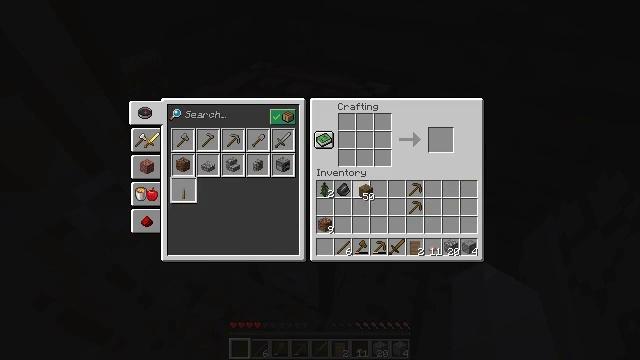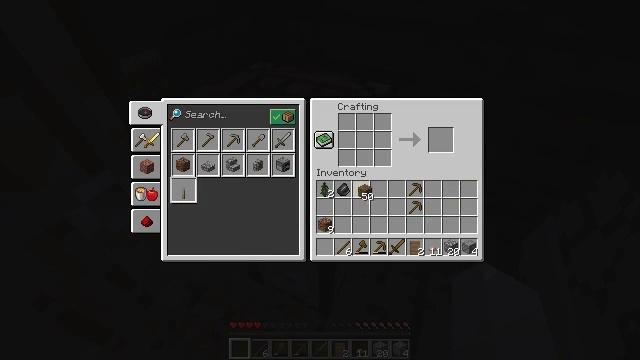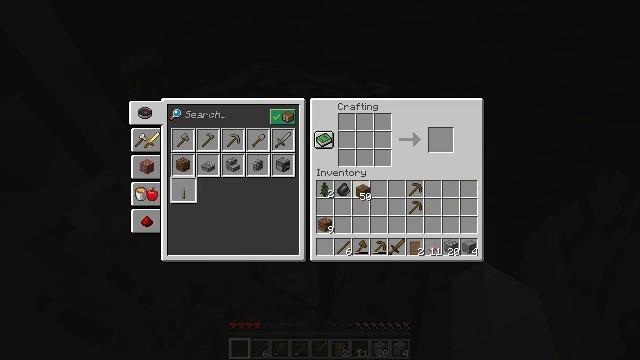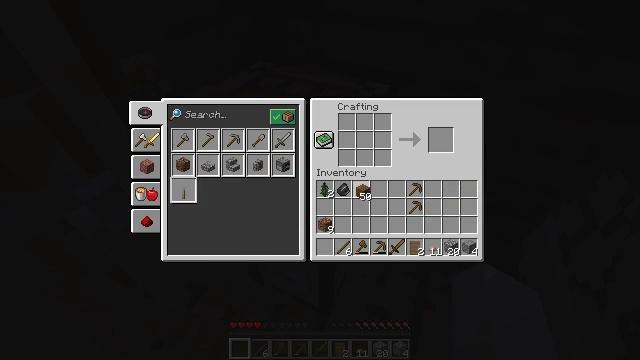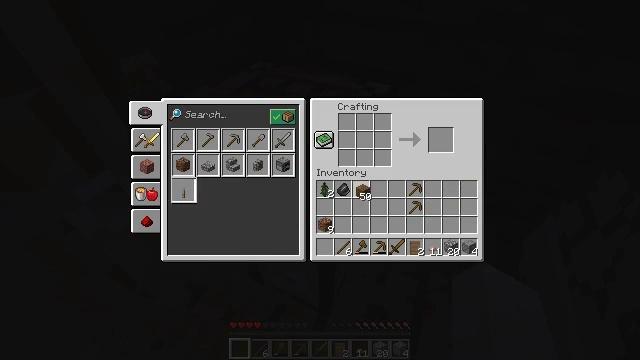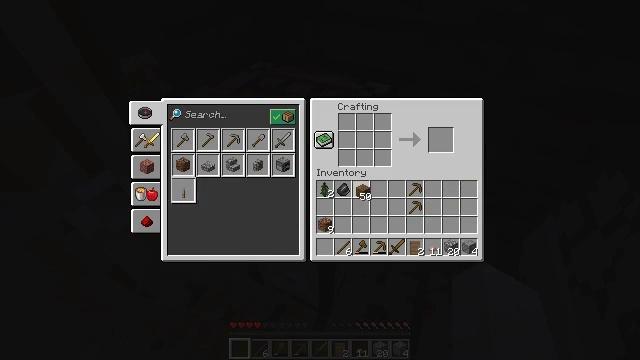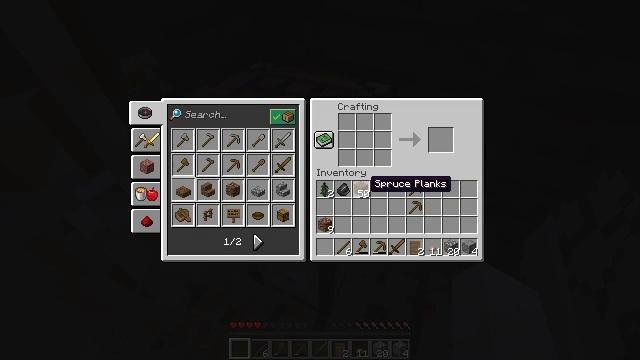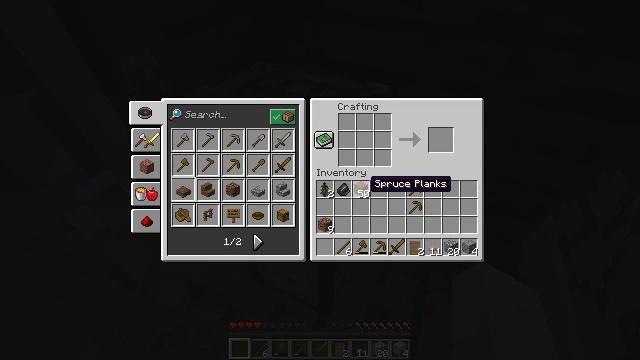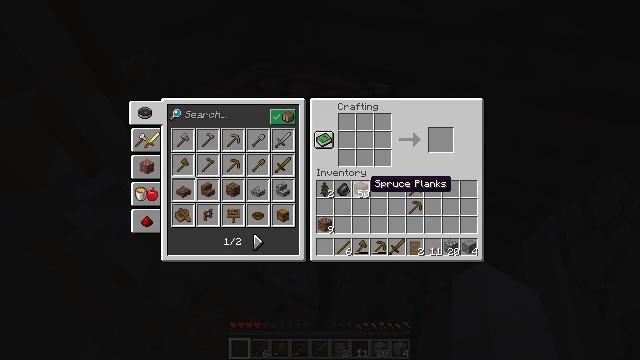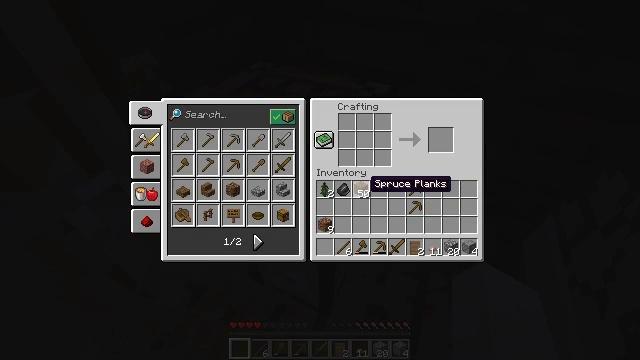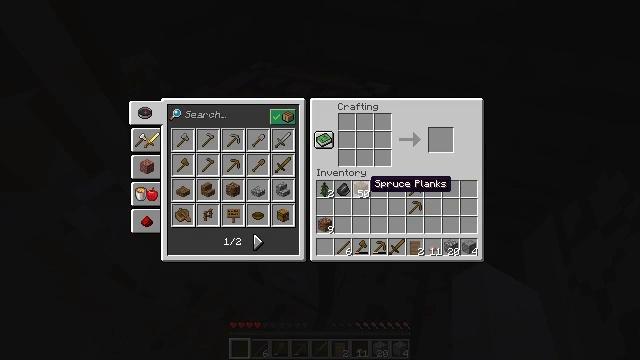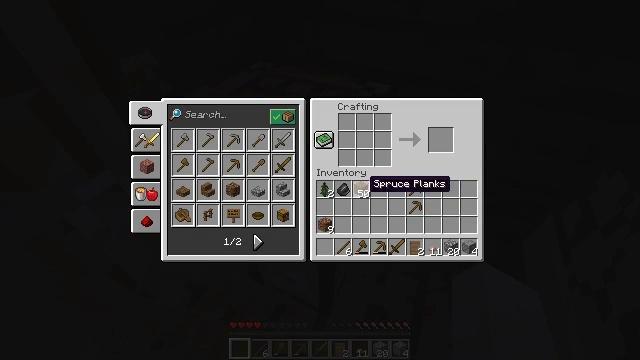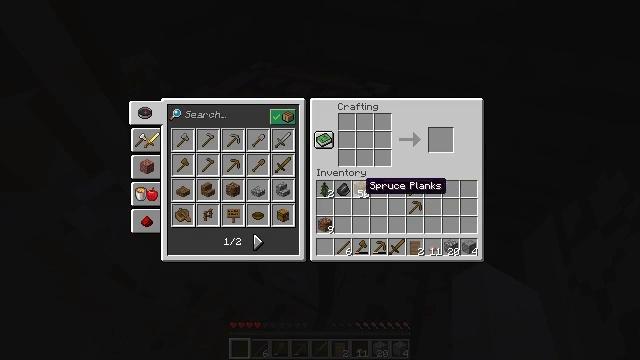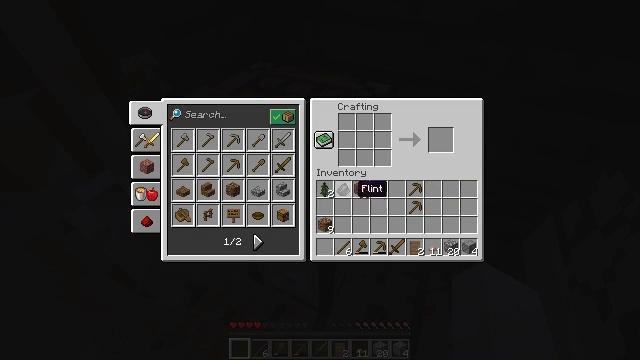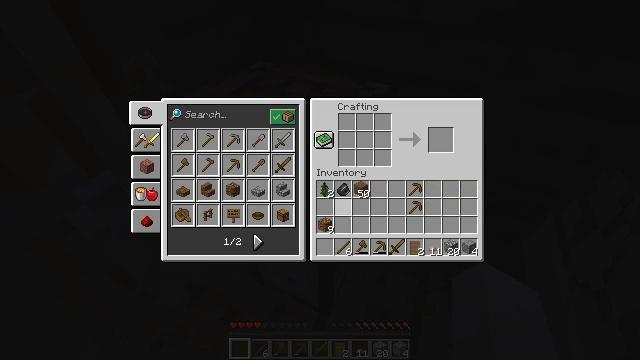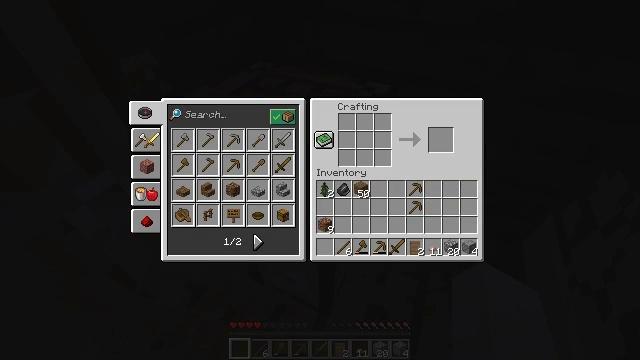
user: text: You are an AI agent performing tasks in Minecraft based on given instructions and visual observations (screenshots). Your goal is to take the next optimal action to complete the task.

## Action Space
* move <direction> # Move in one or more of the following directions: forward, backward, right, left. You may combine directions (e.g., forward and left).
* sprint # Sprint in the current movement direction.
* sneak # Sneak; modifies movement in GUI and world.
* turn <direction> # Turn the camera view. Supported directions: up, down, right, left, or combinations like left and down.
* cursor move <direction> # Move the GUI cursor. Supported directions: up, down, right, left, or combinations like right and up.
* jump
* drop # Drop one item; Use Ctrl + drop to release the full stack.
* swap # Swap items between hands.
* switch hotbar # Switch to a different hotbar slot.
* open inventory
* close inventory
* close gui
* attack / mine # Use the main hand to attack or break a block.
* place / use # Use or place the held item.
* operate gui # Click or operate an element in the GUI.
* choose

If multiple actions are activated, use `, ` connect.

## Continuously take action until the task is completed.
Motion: motion action
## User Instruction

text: Make a bowl with the crafting table.
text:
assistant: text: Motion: no_op
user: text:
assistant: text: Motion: no_op
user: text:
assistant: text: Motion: no_op
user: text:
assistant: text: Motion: operate gui
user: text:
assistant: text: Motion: operate gui
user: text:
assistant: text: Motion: no_op
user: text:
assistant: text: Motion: no_op
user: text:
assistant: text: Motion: no_op
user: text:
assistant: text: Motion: no_op
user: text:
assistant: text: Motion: no_op
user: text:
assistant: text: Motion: no_op
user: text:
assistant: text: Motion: no_op
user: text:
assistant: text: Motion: cursor move left
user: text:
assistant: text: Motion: cursor move left
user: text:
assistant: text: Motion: cursor move left
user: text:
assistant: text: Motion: cursor move left
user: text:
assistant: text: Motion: cursor move left
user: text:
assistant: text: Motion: cursor move left
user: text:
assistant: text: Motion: no_op
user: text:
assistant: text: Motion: no_op
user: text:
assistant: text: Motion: no_op
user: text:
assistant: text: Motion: no_op
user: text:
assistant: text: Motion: no_op
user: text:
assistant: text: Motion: no_op
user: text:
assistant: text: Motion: no_op
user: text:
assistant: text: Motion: no_op
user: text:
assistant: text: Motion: no_op
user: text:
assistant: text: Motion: no_op
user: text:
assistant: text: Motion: cursor move down
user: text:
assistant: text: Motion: no_op